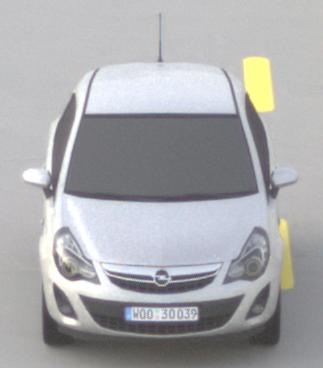
Make: Opel
Model: Corsa 1.2
Detailed model: Corsa (D)
Model produced from: 2011/01
Model produced until: 2014/08
Doors: 3
Color: white
Road condition: dry road
Daytime: sunrise or sunset
Contrast: low contrast